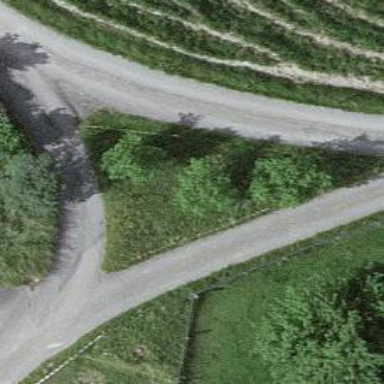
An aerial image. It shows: Well-maintained track road with grade 1 tracktype.